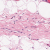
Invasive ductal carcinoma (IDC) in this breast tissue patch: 0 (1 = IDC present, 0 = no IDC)